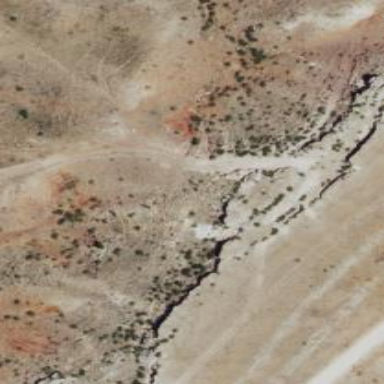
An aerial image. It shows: Cliff in nature.